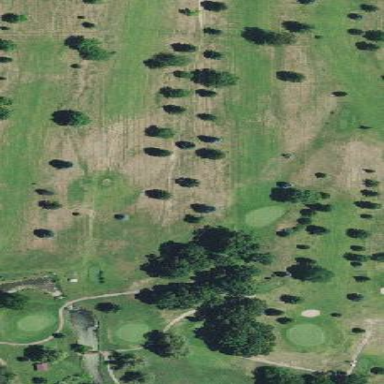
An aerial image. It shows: Golf course surrounded by greenery.